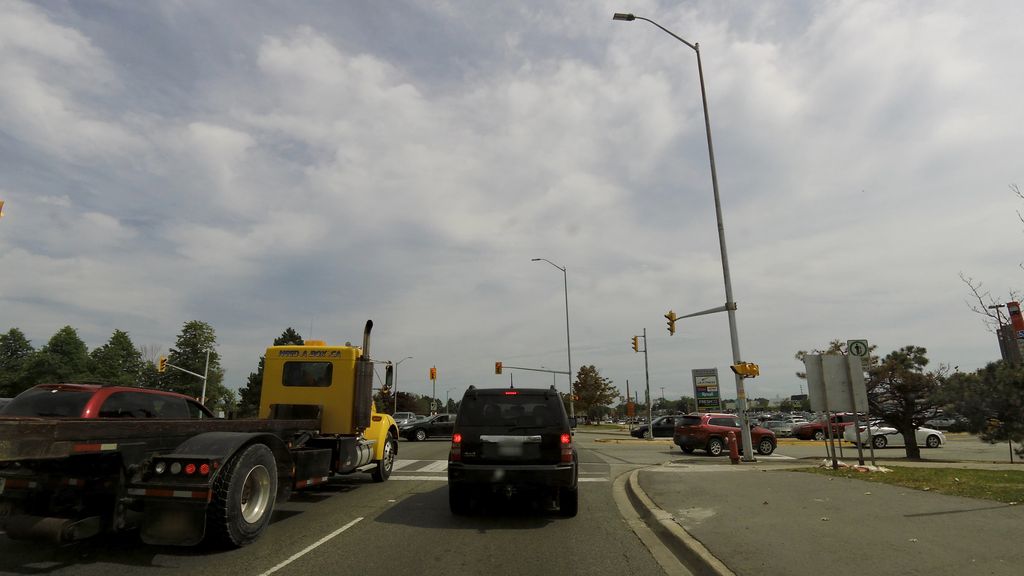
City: toronto